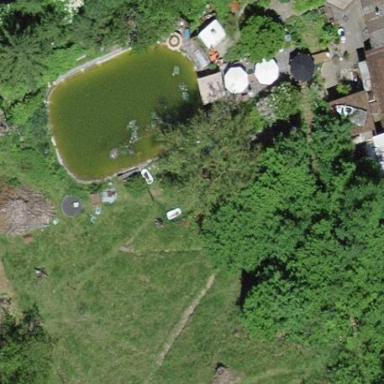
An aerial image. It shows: Peaceful pond surrounded by nature.